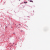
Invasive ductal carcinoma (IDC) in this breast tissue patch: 0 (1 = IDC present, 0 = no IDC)